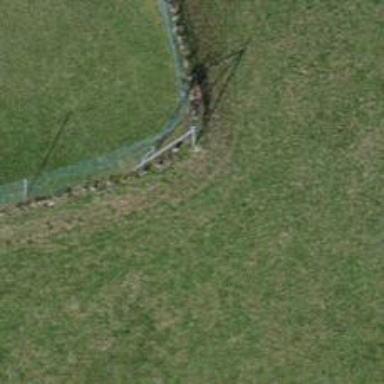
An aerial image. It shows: Hedge barrier.